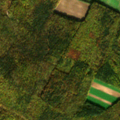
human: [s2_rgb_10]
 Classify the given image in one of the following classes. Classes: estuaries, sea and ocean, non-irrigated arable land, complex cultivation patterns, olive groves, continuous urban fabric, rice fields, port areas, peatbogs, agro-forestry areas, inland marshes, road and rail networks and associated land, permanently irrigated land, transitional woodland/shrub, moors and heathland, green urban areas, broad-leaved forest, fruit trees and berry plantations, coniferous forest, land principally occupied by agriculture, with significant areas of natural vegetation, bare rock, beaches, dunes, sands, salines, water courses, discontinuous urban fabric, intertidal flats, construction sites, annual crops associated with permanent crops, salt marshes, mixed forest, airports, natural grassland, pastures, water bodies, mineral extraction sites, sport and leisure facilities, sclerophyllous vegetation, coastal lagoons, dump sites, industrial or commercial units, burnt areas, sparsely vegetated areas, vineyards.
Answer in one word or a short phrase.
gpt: non-irrigated arable land, broad-leaved forest, mixed forest